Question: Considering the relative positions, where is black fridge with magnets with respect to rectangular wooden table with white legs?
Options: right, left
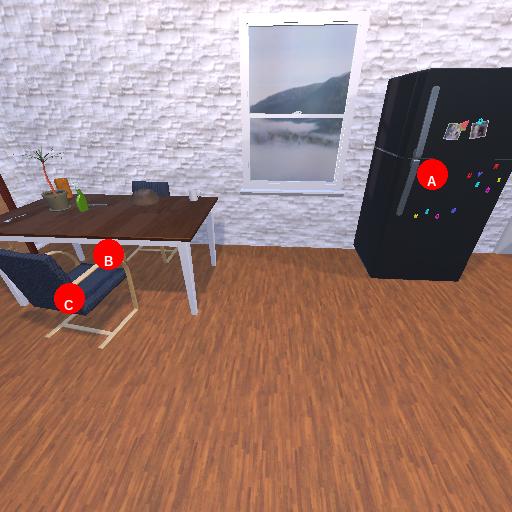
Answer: right